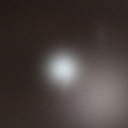
Screen state: off